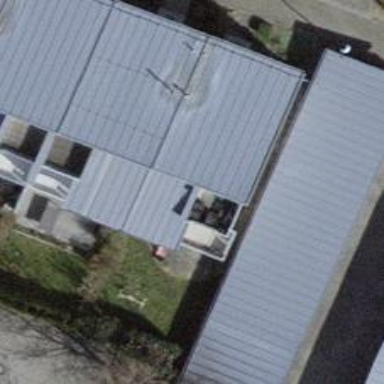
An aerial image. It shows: Terrace building.